Field crop: maize
Growth stage: 2
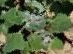
Species: chenopodium